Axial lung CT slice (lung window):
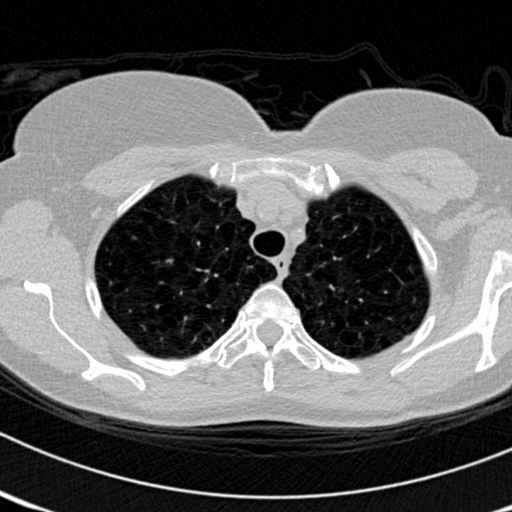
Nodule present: no